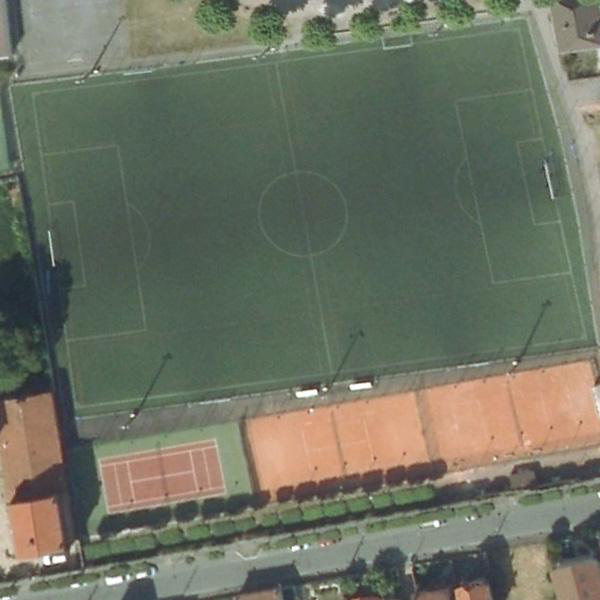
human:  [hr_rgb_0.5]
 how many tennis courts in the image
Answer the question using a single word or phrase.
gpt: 1